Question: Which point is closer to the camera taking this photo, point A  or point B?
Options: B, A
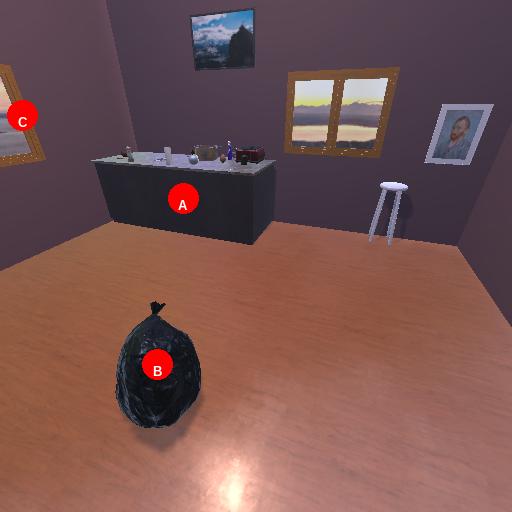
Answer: B